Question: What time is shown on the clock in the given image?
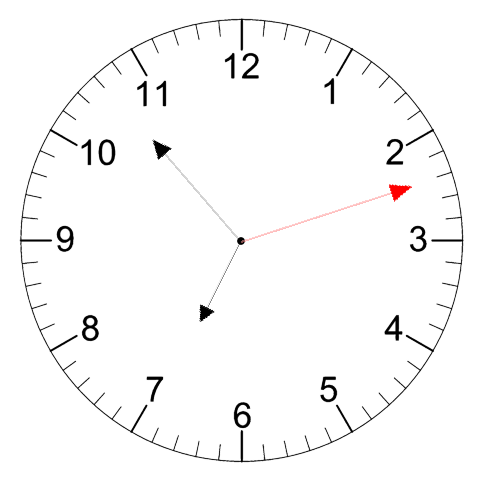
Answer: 06:53:12